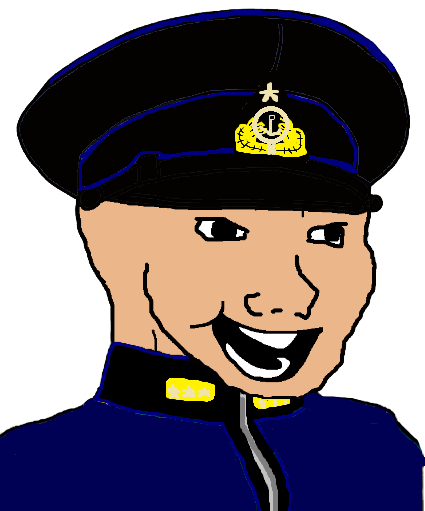
Label: 5_Bloomer